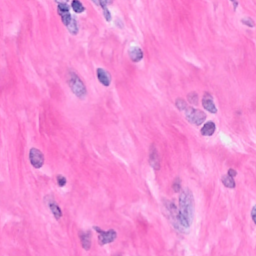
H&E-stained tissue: Breast